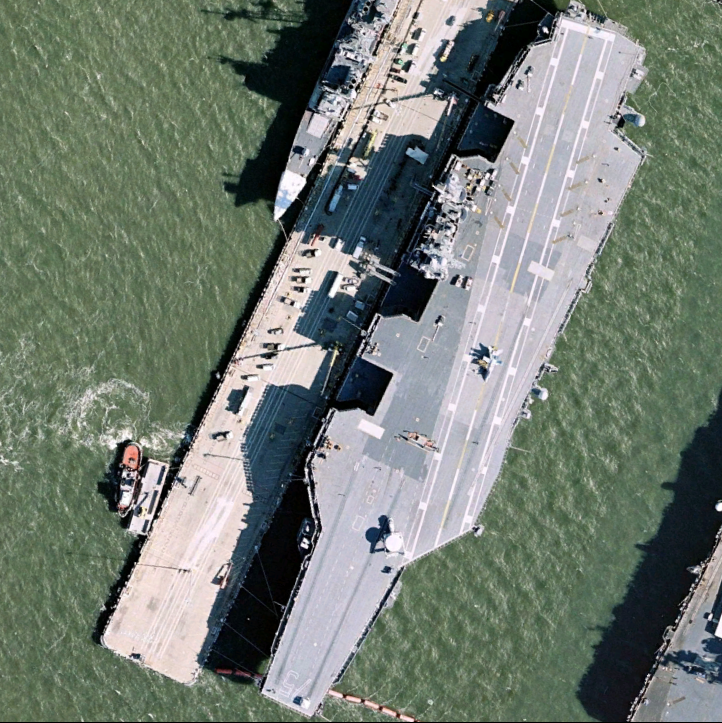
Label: Nimitz-class_aircraft_carrier